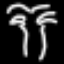
Label: palm tree